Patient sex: M
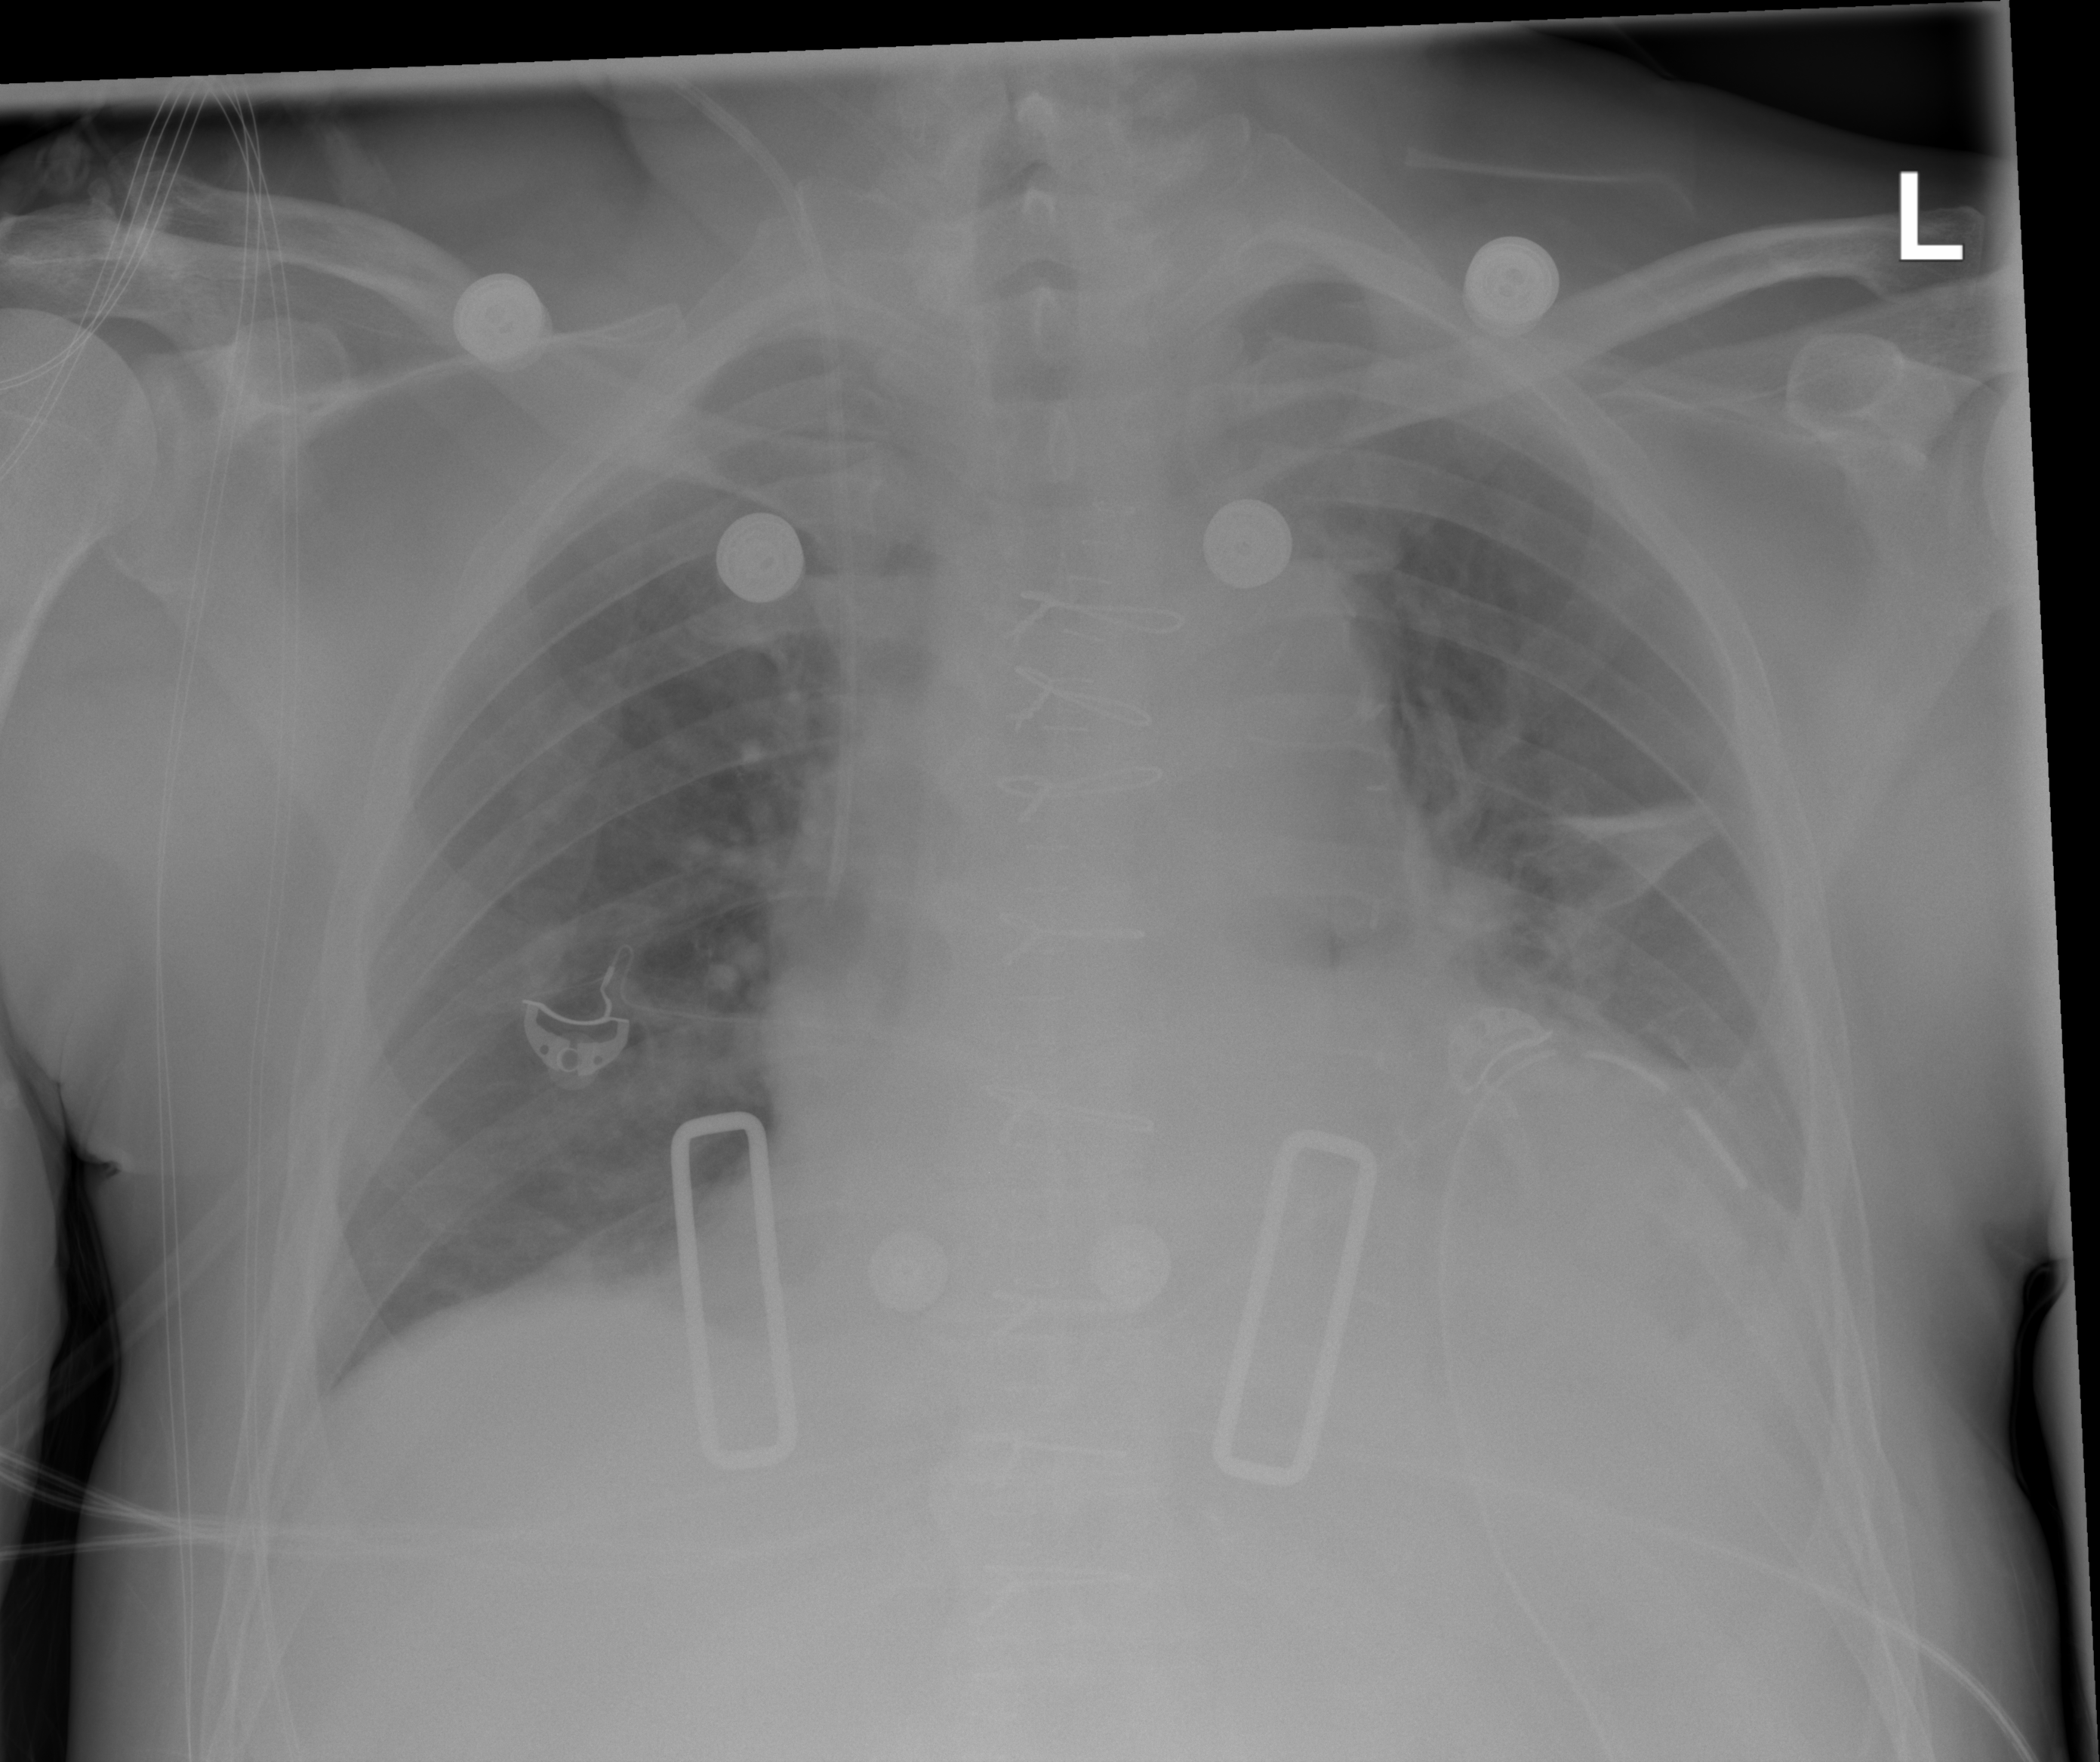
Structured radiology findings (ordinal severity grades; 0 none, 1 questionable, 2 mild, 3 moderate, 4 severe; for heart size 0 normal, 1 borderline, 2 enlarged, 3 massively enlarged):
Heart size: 2
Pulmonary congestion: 2
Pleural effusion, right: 0
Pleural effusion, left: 2
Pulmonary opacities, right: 0
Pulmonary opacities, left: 0
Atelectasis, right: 0
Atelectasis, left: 2